Question: I have a table similar to below and was wondering if on days were there is an actual and forecast to remove the forecast row, and only keep the actuals?

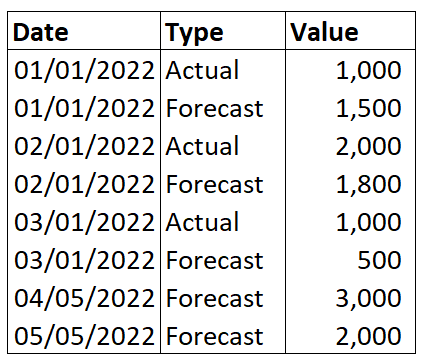
Answer: One way is to union with an existence check
'''
select date,type,value from t where type ='actual'
union all
select date,type,value from t where type ='forecast'
and not exists (select 1 from t t1 where t1.date = t.date and t1.type = 'actual') ;
'''
And since there is no guarantee that and actual will have a forecast or a forecast will have an actual this is a bit simpler than simulating a full join, though not necessarily quicker.